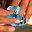
Label: 3